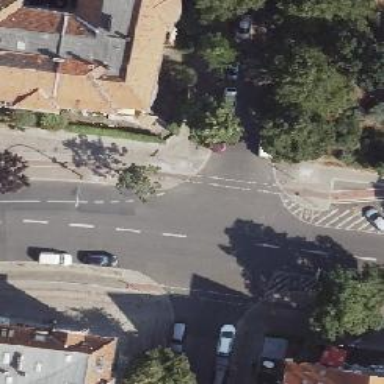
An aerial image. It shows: Unmarked road crossing.